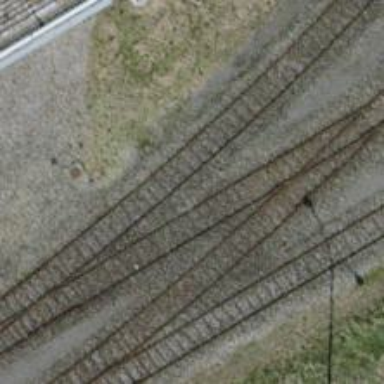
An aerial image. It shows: Single-track railway spur.